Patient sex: F
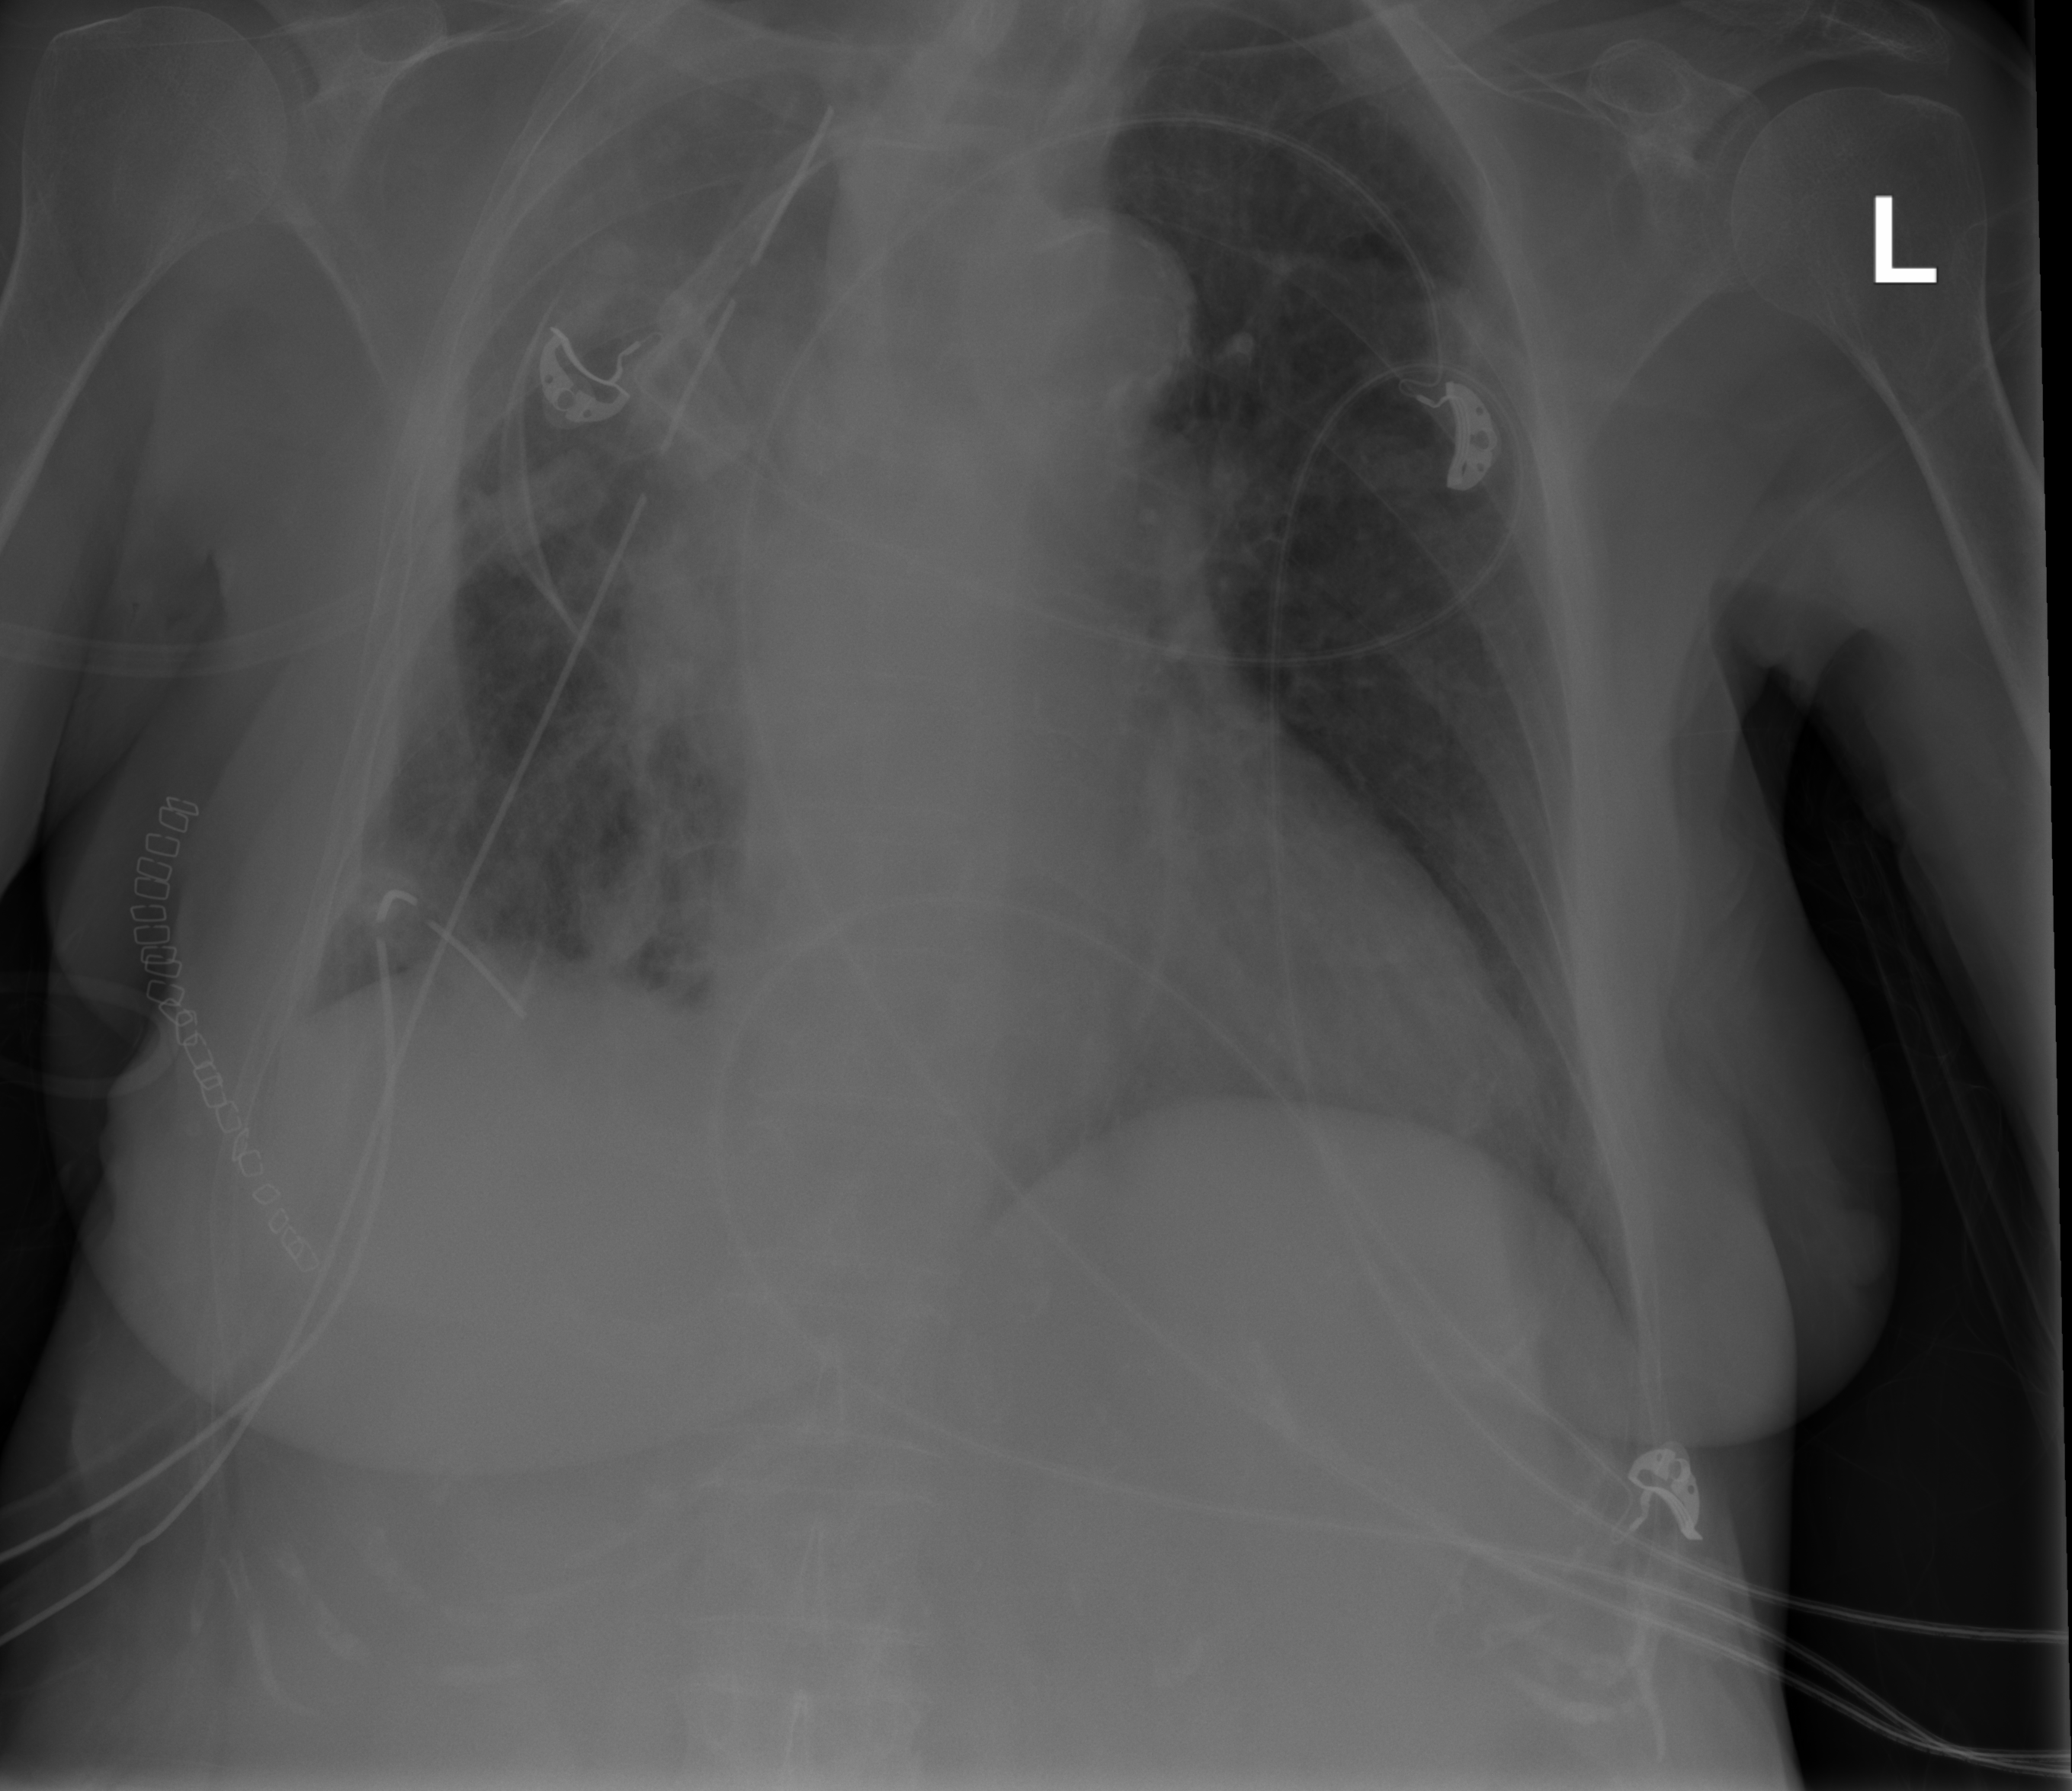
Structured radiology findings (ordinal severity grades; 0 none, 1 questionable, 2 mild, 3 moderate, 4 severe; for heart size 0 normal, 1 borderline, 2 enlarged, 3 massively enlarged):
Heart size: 1
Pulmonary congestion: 0
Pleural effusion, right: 0
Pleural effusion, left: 0
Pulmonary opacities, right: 1
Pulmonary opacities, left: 0
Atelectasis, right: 2
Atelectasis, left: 0